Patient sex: M
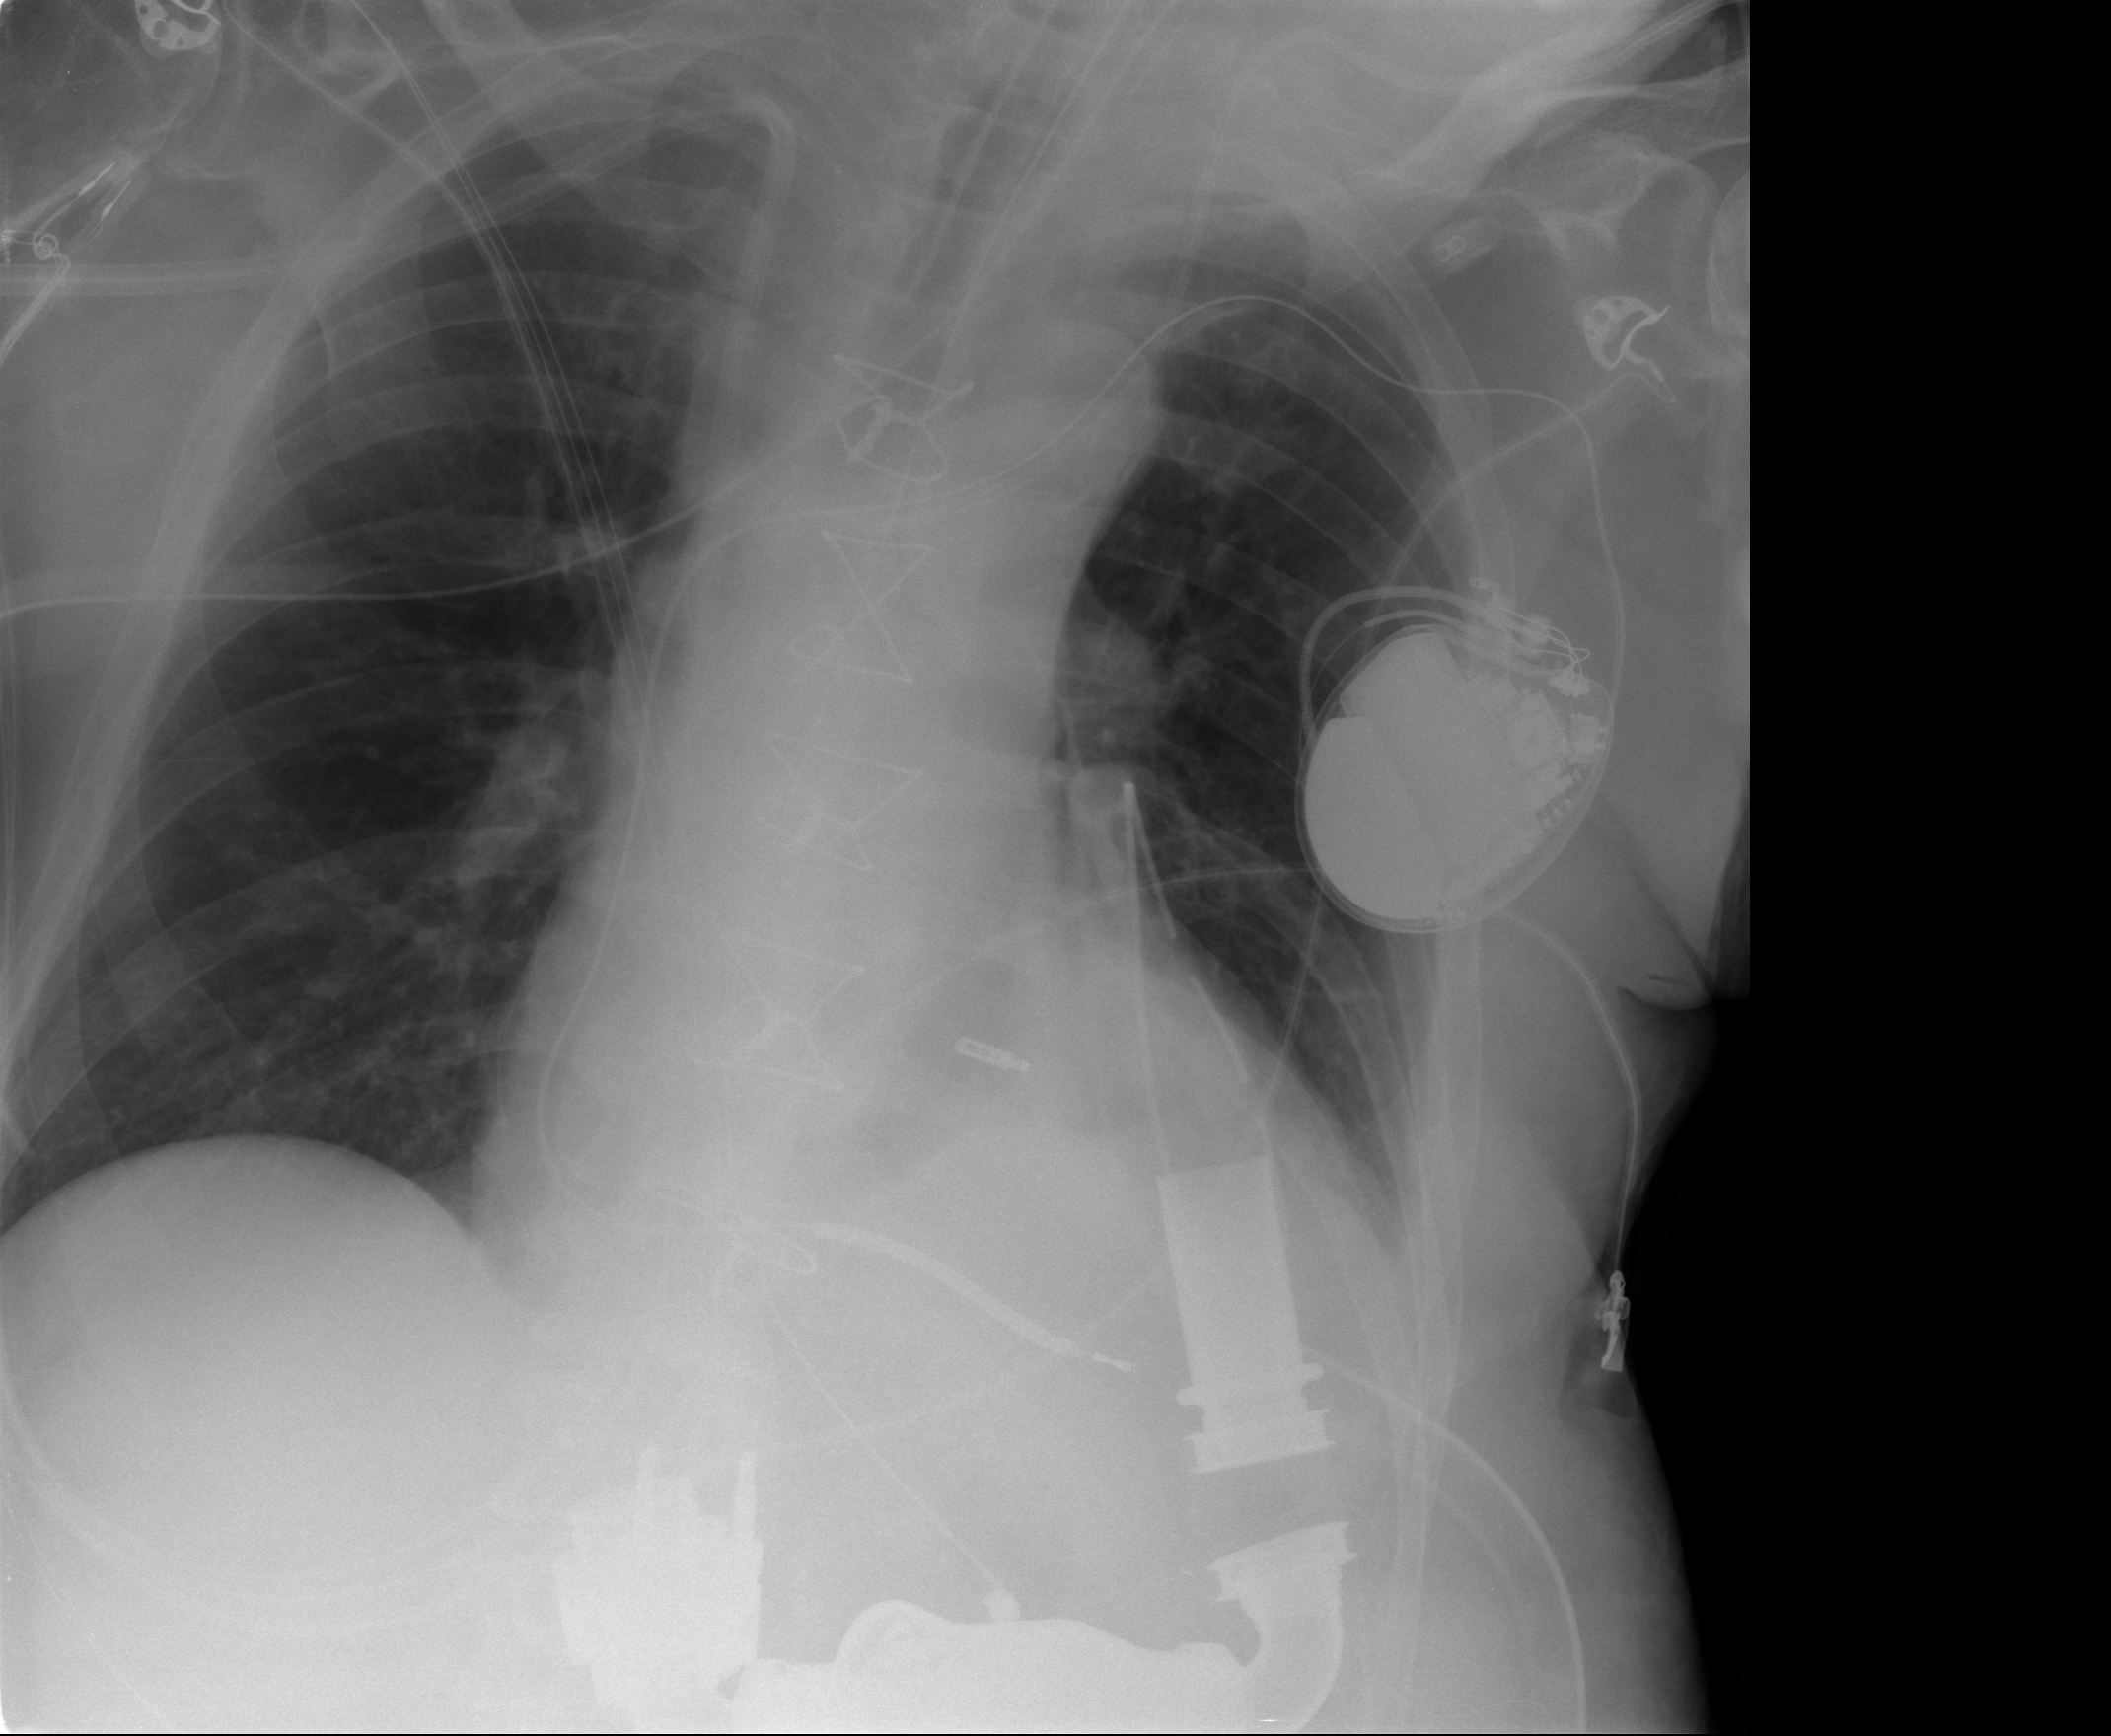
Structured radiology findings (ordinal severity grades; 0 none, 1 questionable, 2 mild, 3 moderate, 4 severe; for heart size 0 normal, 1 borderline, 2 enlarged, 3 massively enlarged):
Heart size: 2
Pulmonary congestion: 0
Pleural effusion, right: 0
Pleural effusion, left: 2
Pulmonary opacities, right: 0
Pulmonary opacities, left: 0
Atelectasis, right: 0
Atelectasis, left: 2